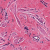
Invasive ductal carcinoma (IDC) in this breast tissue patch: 0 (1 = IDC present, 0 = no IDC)